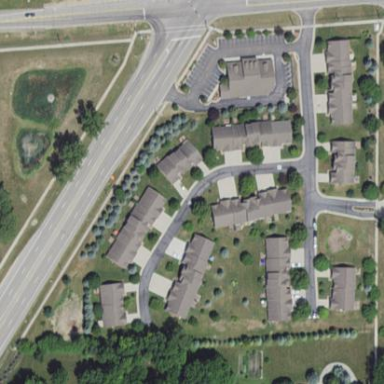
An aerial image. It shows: Condominium in residential area.